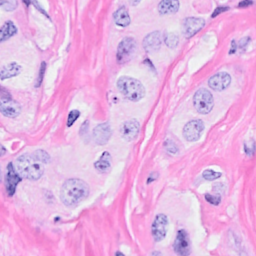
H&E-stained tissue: Breast